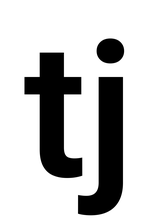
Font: Roboto_SemiBold